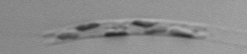
Label: Eucampia_morphytype1